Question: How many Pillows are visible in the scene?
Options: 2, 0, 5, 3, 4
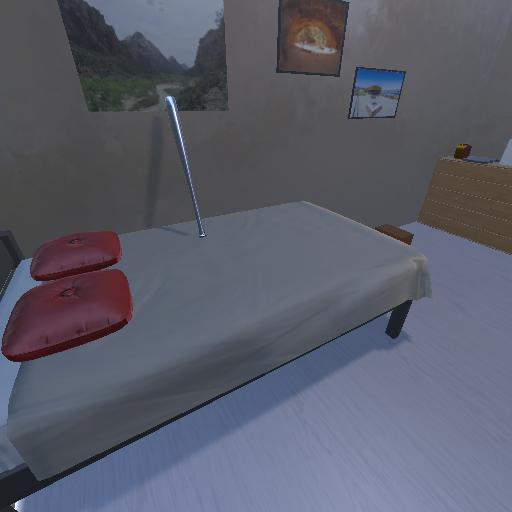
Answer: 2